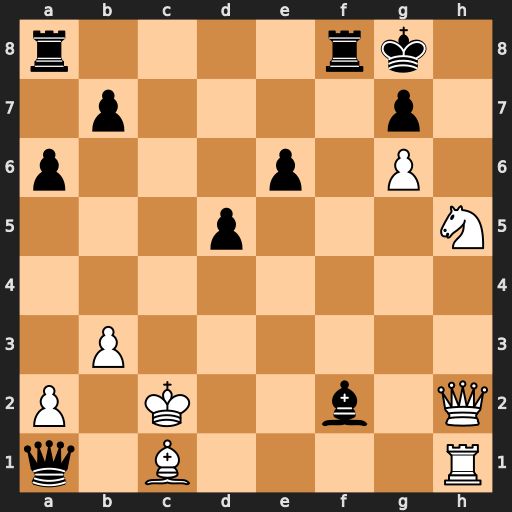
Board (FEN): r4rk1/1p4p1/p3p1P1/3p3N/8/1P6/P1K2b1Q/q1B4R
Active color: w
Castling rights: -
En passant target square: -
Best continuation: Nf6+ Qxf6 Qh7#